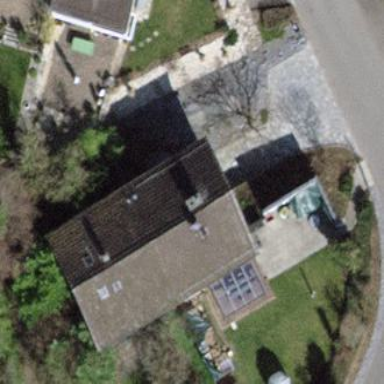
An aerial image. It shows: Semidetached house with gabled roof.